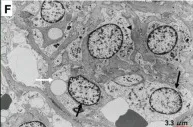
Kidney biopsy and surgical specimen. (C) Many of the preserved glomeruli show prominent fibrotic thickening (black arrow) of the glomerular basement membrane (GBM) of Bowman's capsule and duplication (white arrow) of the GBM. Periodic acid methenamine silver and Masson staining.
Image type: pathology (h&e)